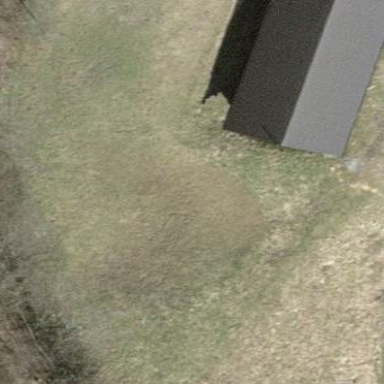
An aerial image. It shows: Shed building.